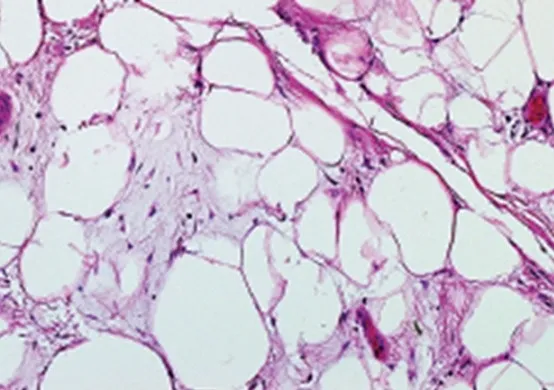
Histology of the synovial biopsy showing an adipocyte proliferation in the synovium.
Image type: pathology (h&e)